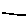
Label: line